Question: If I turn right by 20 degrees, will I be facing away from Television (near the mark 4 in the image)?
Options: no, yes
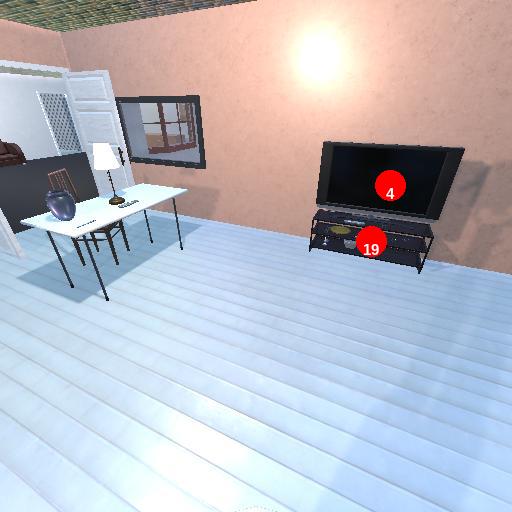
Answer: no